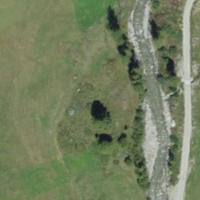
EUNIS habitat code: 23
Species observed at this site:
Papilio machaon